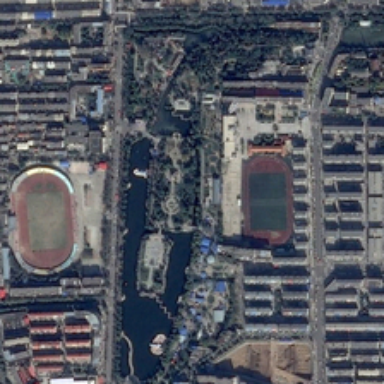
Many buildings are around a park with many green trees and a pond near two playgrounds .